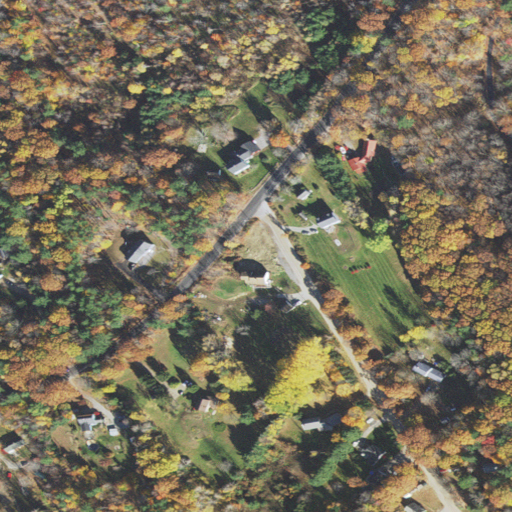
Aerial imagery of mountain in New Hampshire named Peacock Hill containing mixed forest, deciduous forest, open development, low intensity development, pasture, evergreen forest, and shrub